Field crop: tomato
Growth stage: 2
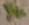
Species: solanum